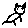
Label: cat